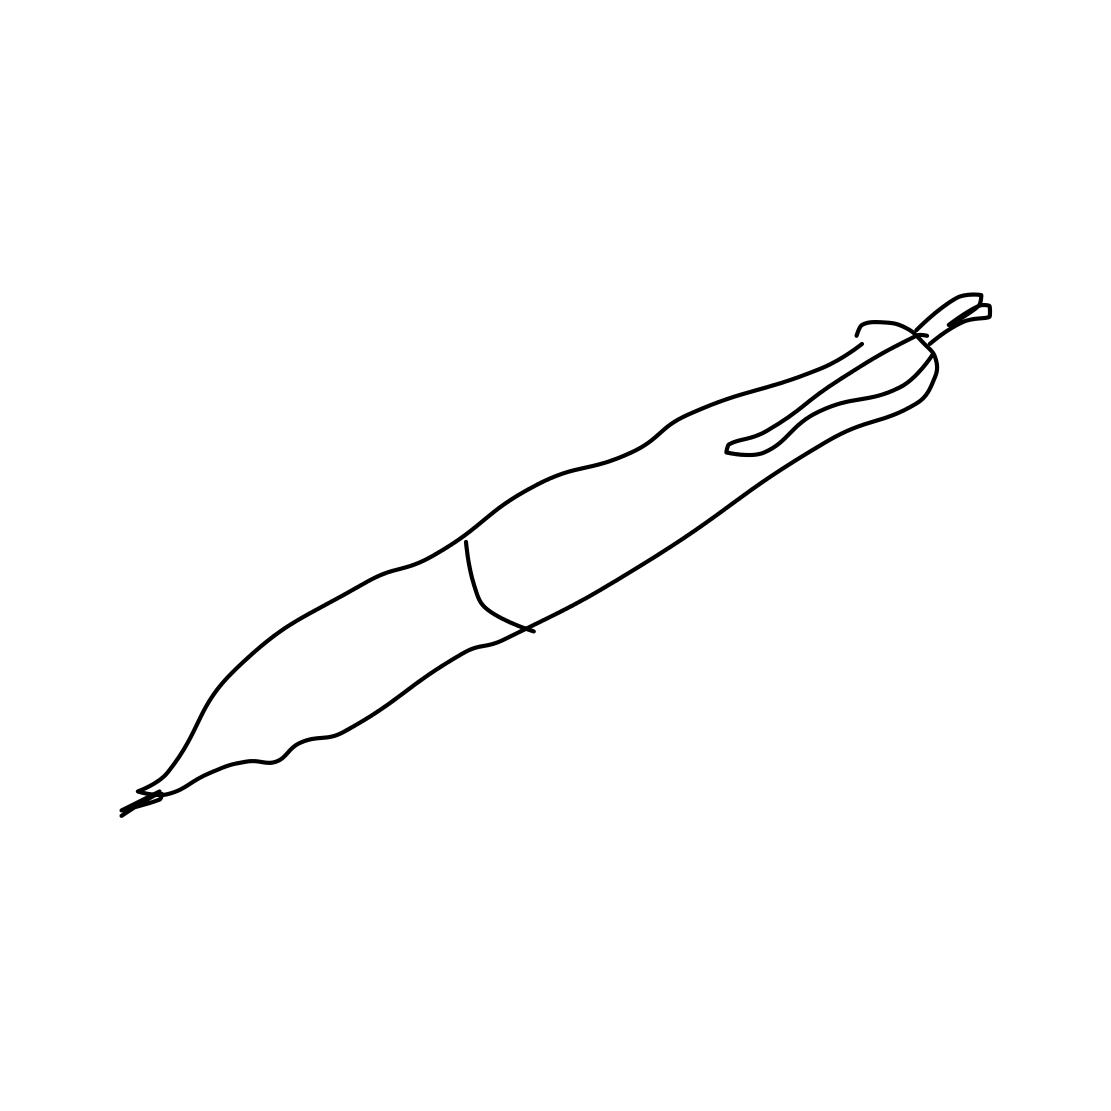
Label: pen